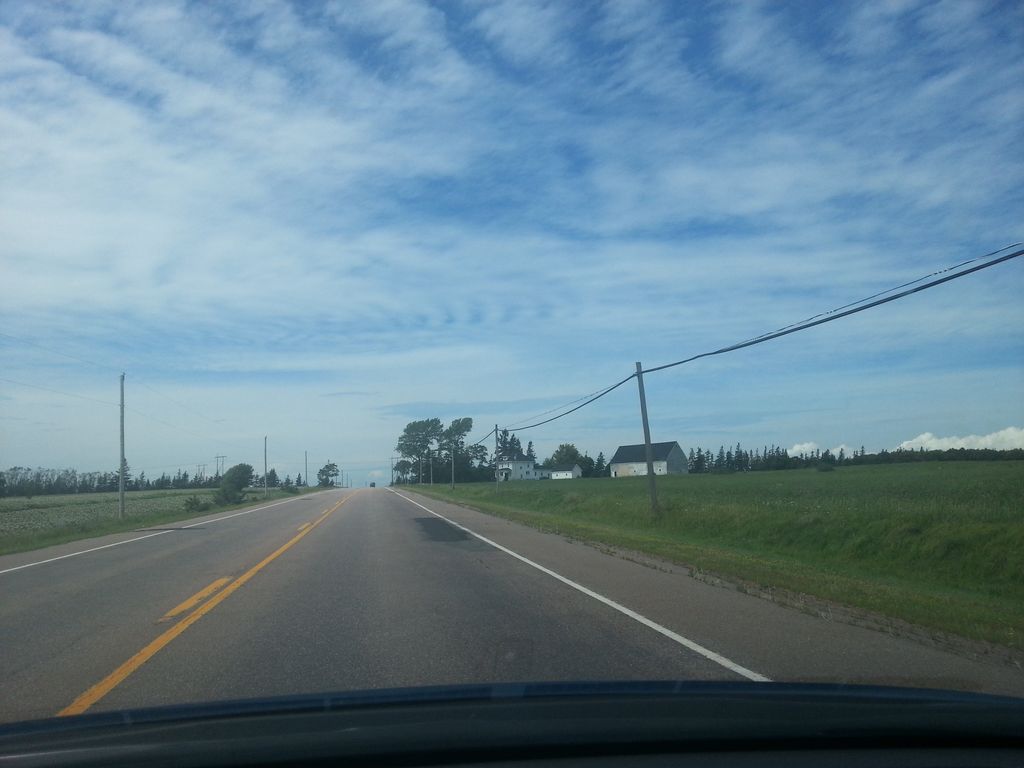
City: charlottetown